Question: I import class in my class. But i got error when I try to create object of that class.
The error I got is
for example image is attached

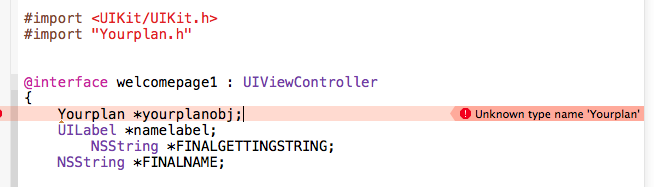
Answer: You probably have a circular dependency/include. I think you also import welcomepage1 in YourPlan class Use a forward declaration ('@class YourPlan;') rather than #importing the header.
either use '@class YourPlan' or import it in .m file